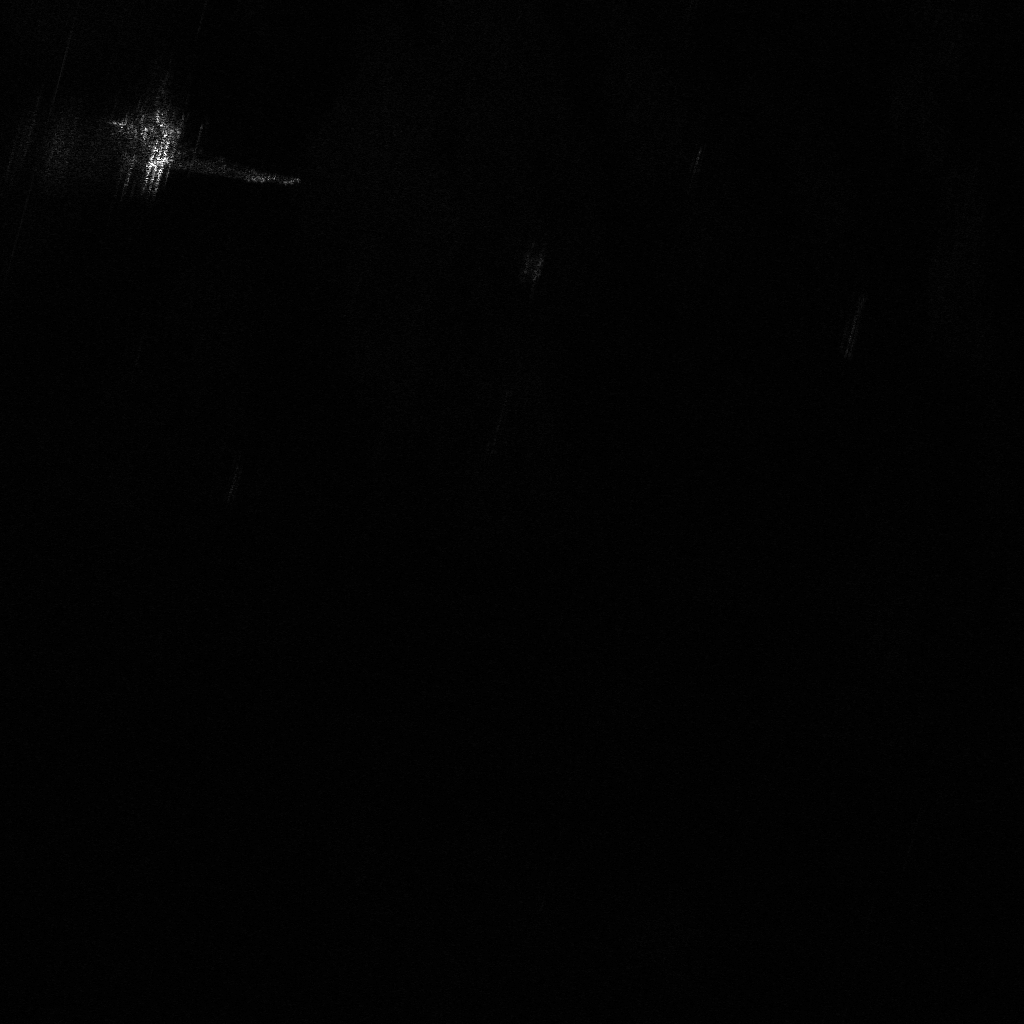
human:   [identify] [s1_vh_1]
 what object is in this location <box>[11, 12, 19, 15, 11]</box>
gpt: <ref>1 large container at the top left</ref>